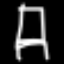
Label: chair